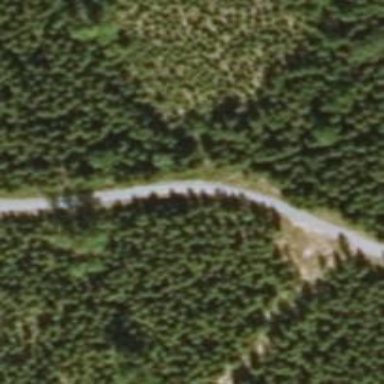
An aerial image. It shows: Unclassified road.